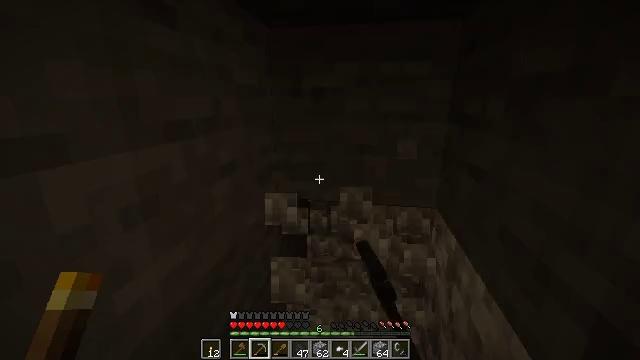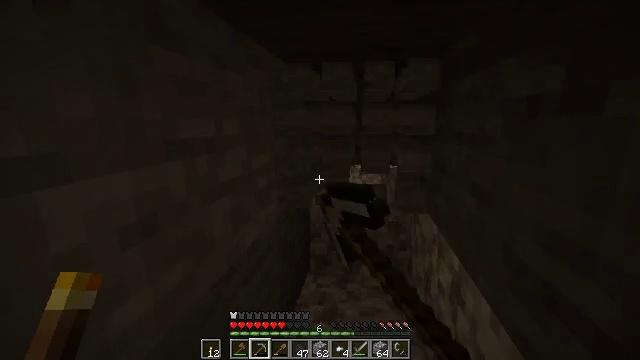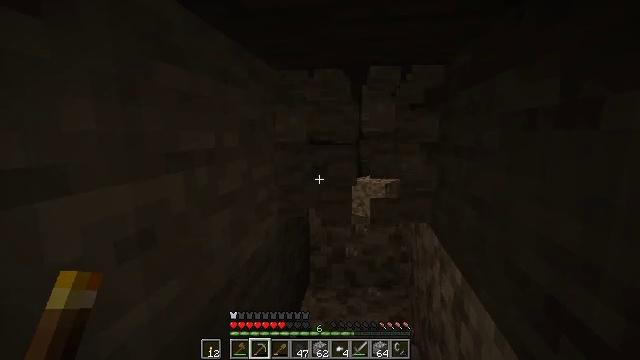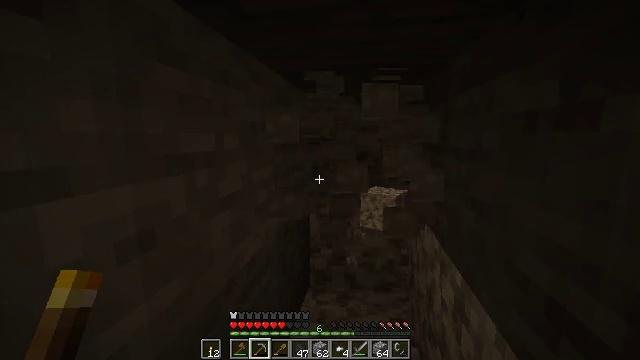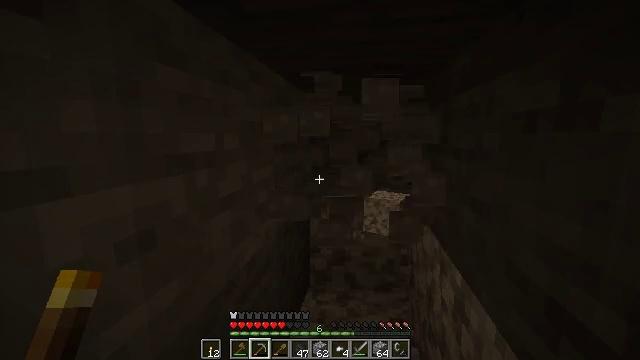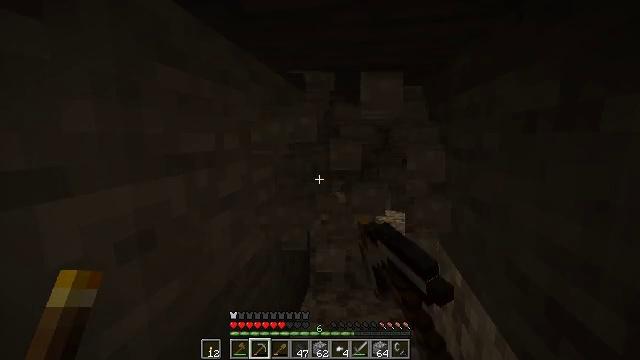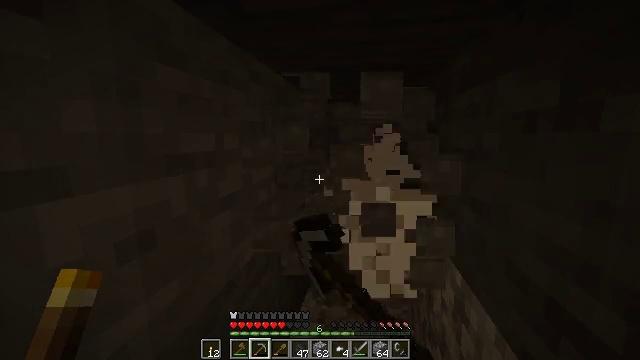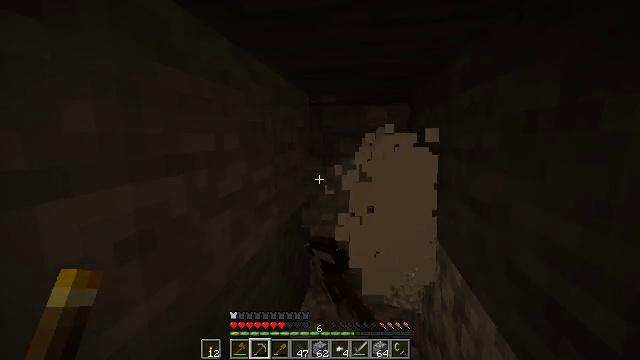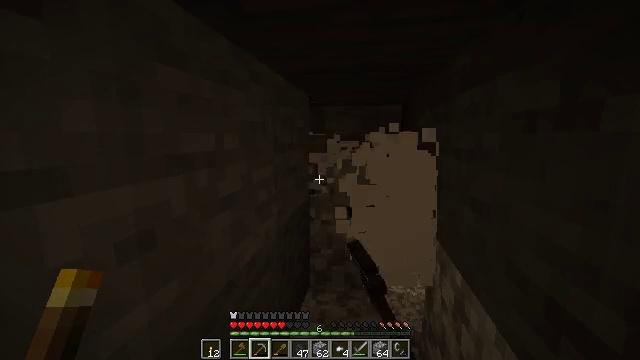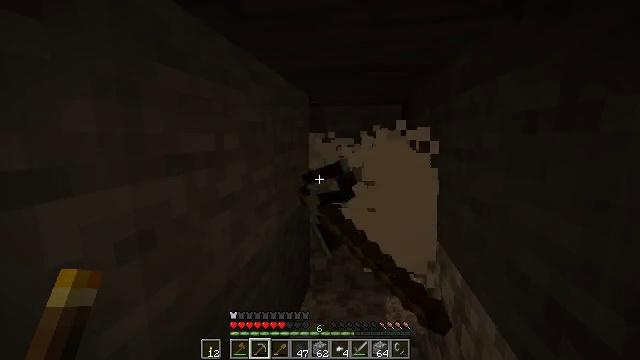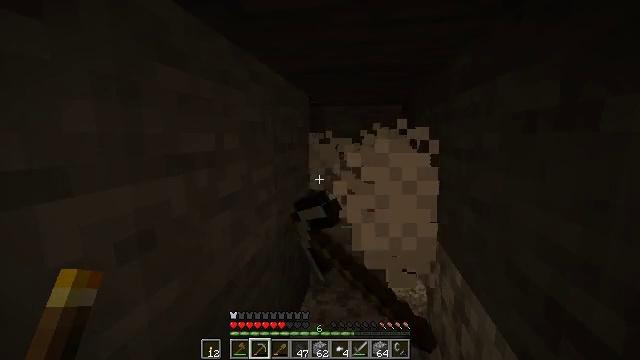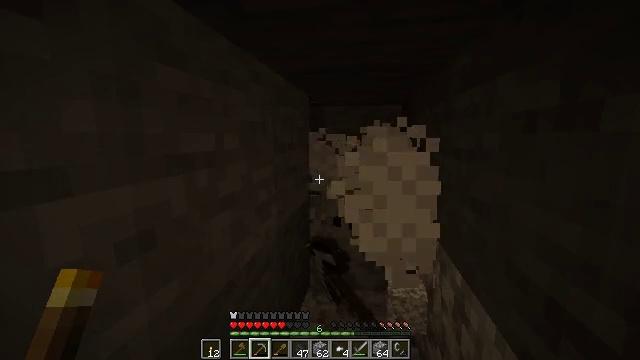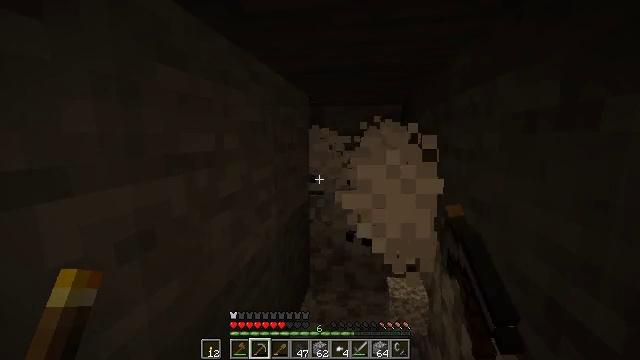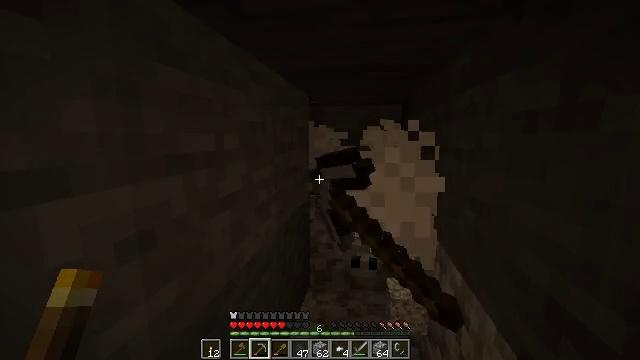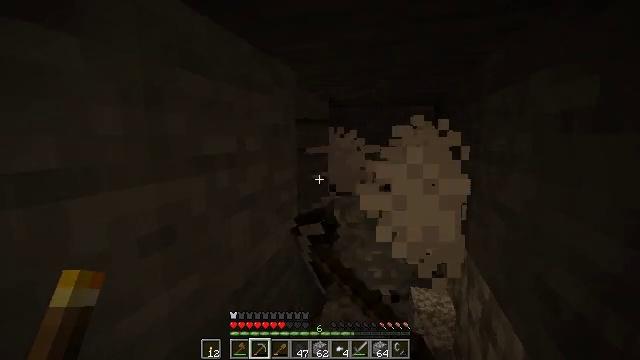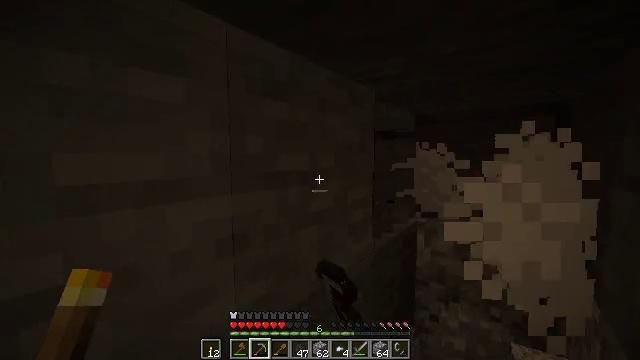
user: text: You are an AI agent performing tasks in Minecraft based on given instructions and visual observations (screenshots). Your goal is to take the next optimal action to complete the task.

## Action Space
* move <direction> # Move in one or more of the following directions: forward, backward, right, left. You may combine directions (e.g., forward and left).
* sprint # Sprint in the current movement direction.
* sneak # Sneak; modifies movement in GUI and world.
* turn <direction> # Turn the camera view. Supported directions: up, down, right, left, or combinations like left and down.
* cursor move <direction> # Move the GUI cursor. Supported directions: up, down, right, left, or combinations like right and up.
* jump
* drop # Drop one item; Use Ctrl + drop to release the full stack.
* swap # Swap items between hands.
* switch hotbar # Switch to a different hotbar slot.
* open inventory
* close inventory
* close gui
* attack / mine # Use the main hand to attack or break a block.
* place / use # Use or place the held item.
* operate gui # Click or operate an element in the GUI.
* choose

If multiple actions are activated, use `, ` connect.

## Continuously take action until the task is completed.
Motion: motion action
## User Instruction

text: Break the infested stone to clear it out.
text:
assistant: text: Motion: turn up, attack / mine
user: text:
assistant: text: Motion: turn up, attack / mine
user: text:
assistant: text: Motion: attack / mine
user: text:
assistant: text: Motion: attack / mine
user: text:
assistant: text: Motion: attack / mine
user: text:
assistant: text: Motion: attack / mine
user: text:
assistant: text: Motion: attack / mine
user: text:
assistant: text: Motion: attack / mine
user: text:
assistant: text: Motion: attack / mine
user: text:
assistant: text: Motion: attack / mine
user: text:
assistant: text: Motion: attack / mine
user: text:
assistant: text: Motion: attack / mine
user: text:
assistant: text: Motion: attack / mine
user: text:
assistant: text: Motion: move right, turn left, attack / mine
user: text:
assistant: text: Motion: move right, turn left and up
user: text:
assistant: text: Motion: move right, turn left and up
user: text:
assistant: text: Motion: move right
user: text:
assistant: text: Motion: no_op
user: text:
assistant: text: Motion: no_op